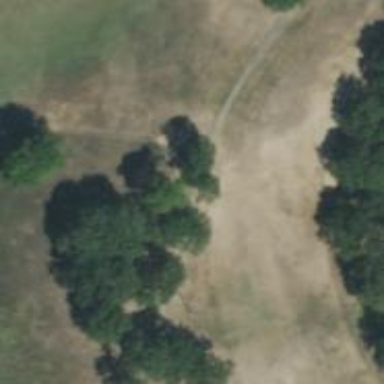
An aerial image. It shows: View of golf hole.